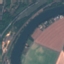
Land use / land cover: River